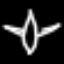
Label: airplane